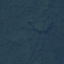
Land use / land cover: Forest